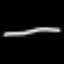
Label: line